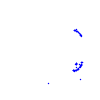
Particle: proton